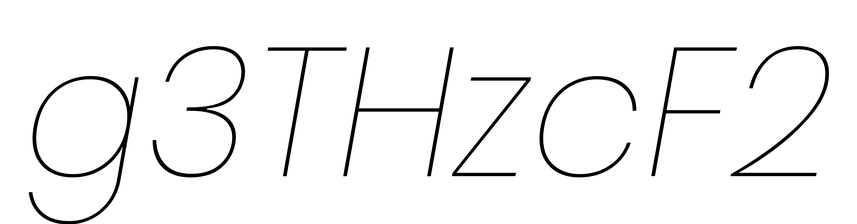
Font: Poppins-ThinItalic